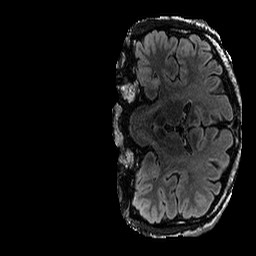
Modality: FLAIR
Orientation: coronal
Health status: ill
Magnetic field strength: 3 T